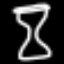
Label: hourglass